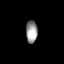
Tissue: prostate
Cell type: Fibroblasts
Senescence score: 0.7527
Nuclear area (px): 248
Mean DAPI intensity: 157.081